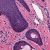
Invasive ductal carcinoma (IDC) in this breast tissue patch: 0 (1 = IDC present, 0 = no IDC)